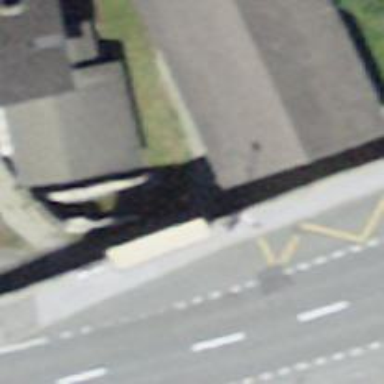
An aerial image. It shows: Sidewalk along the footway.